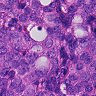
Metastatic tissue present: yes